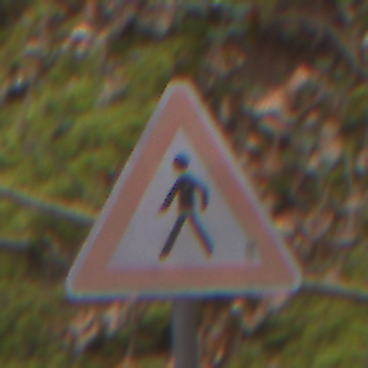
Verkehrszeichen: FussgaengerRechts
Umgebung: Outdoor, Nature
Tageszeit: Midday
Wetter: Overcast
Licht: Natural
Jahreszeit: Autumn
Kontrast: LowContrast